Interaction volume radius: 10 \u00c5
Interaction volume height: 20 \u00c5
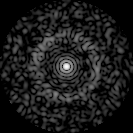
Disorder parameter: 0.8288